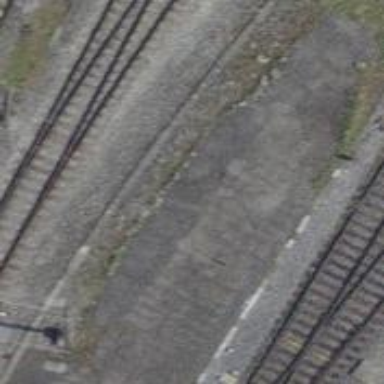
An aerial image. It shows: Narrow-gauge railway with single track. The railway is electrified with contact line.